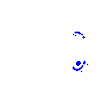
Particle: pion